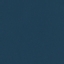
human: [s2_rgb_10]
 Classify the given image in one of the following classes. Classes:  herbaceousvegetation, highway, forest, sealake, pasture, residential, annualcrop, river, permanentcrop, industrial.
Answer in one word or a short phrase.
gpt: SeaLake